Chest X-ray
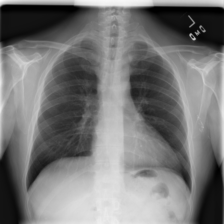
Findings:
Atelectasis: negative
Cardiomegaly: negative
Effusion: negative
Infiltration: positive
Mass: negative
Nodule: negative
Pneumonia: negative
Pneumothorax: negative
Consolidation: negative
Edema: negative
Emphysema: negative
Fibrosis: negative
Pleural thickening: negative
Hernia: negative